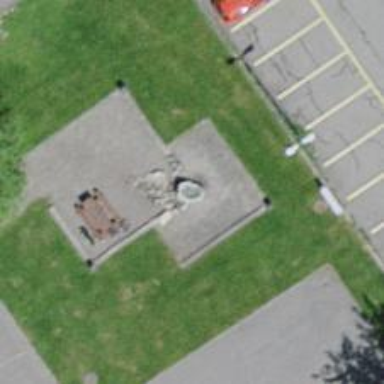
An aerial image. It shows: Fountain.